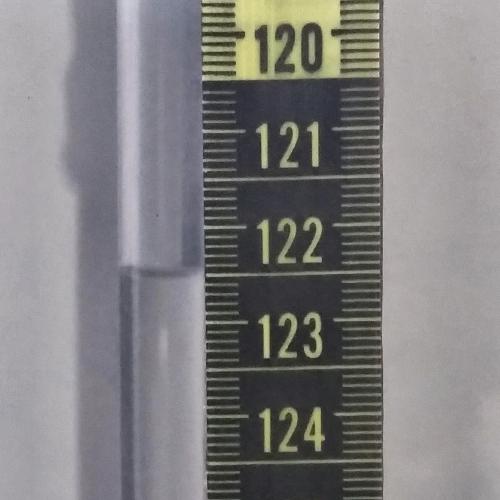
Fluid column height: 122.5 cm